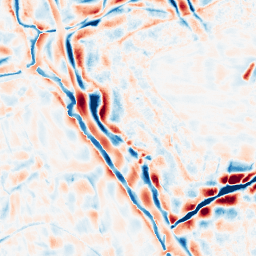
Category: wavelet
Decomposition family: wavelet_biorthogonal
Decomposition parameters: wavelet: bior5.5
level: 4
Upsampling method: bspline
Upsampling parameters: scale: 2
Upsampling scale: 2